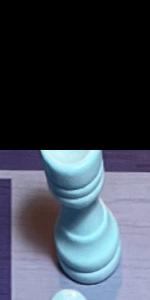
Label: Rook_White